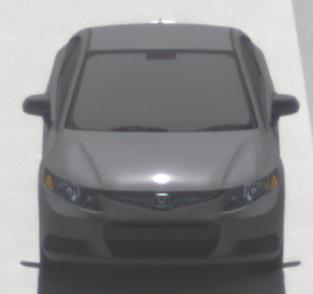
Make: Honda
Model: Civic Limousine 1.8
Detailed model: Civic (IX) Limousine
Model produced from: 2014/05
Model produced until: 2017/06
Doors: 4
Color: gray
Road condition: dry road
Daytime: midday
Contrast: high contrast